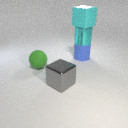
large green rubber sphere behind large gray metal cube